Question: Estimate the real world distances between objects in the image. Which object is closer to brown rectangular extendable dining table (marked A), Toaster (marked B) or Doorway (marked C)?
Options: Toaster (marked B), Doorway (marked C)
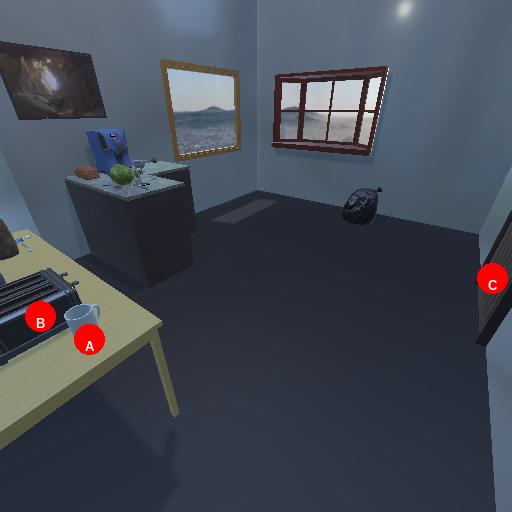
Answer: Toaster (marked B)